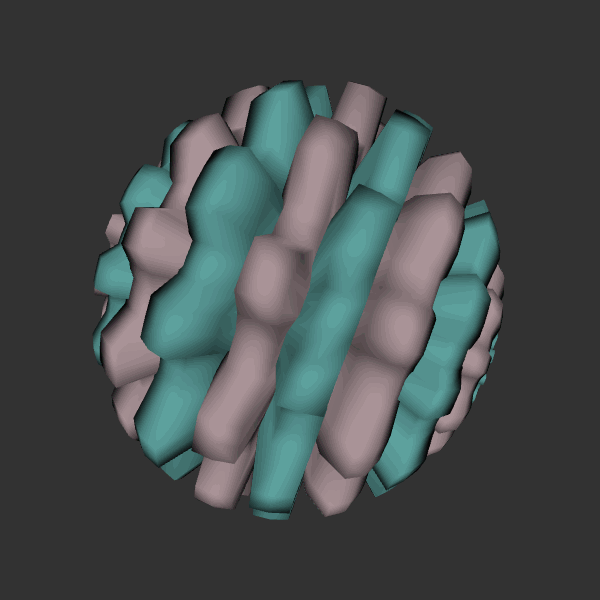
Background: dark